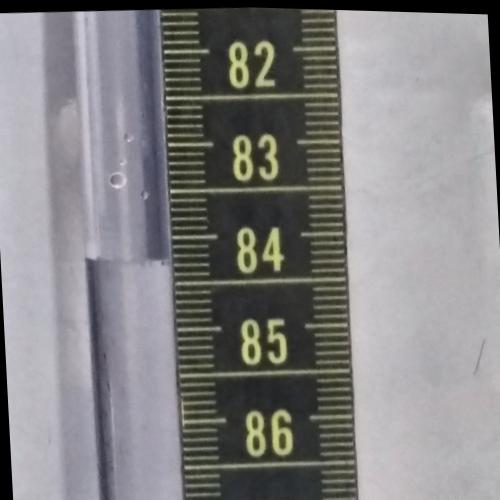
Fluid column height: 84.2 cm